Field crop: maize
Growth stage: 1
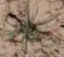
Species: salsola